Question: I want to use highcharts creating a blank chart with no datas but x and y axis.
How to do it?
'''
var chart = new Highcharts.Chart({
chart: {
renderTo: 'container'
},
yAxis: {
labels: {
formatter: function() {
return this.value +' km';
}
}
},
series: [{
data: []
}]
});
'''
it returns

But I want to display y-axis with label.
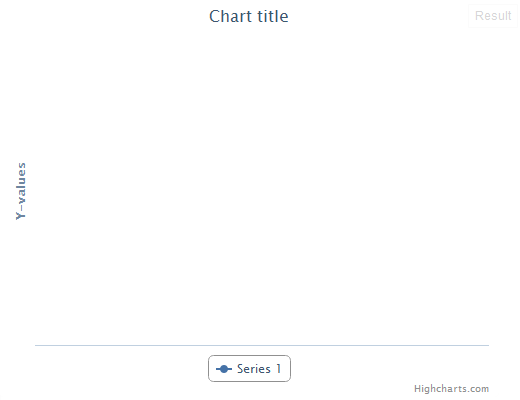
Answer: You can put data and hide the series after setting property
'''
ignoreHiddenSeries : false
'''
Here is <URL> If you hide the series Y-Axis will still be visible.